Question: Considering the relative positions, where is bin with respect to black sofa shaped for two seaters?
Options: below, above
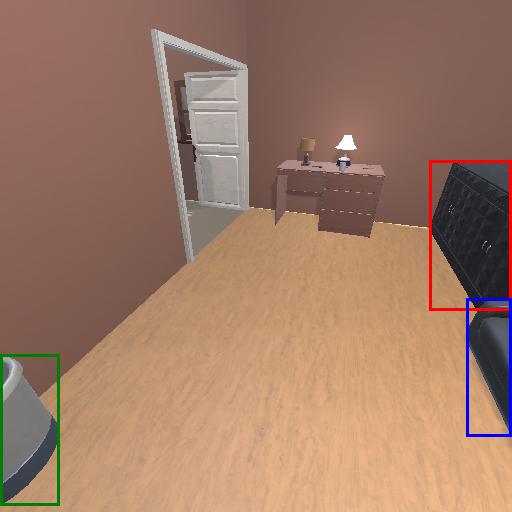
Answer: below